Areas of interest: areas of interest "Commercial service"
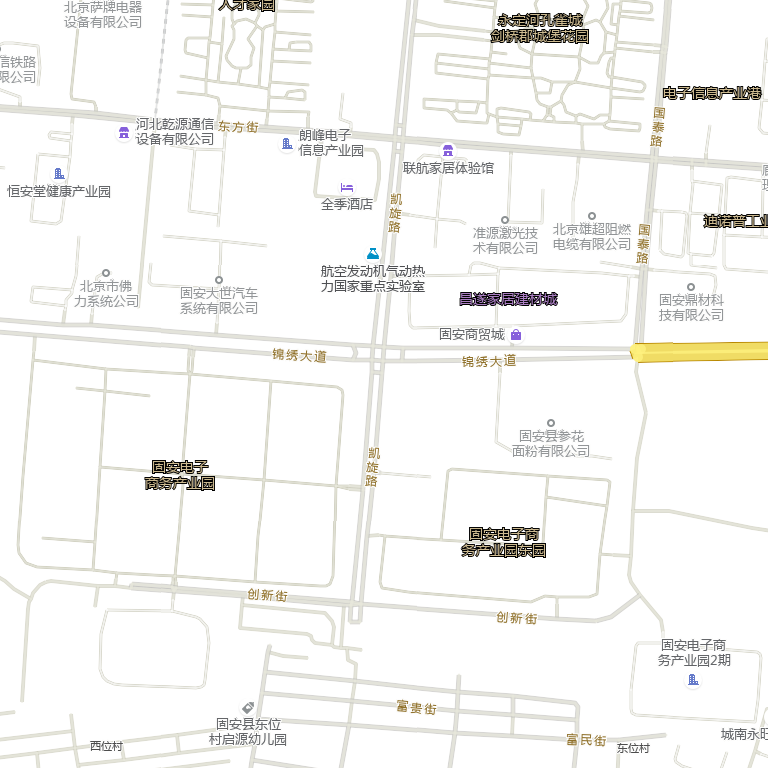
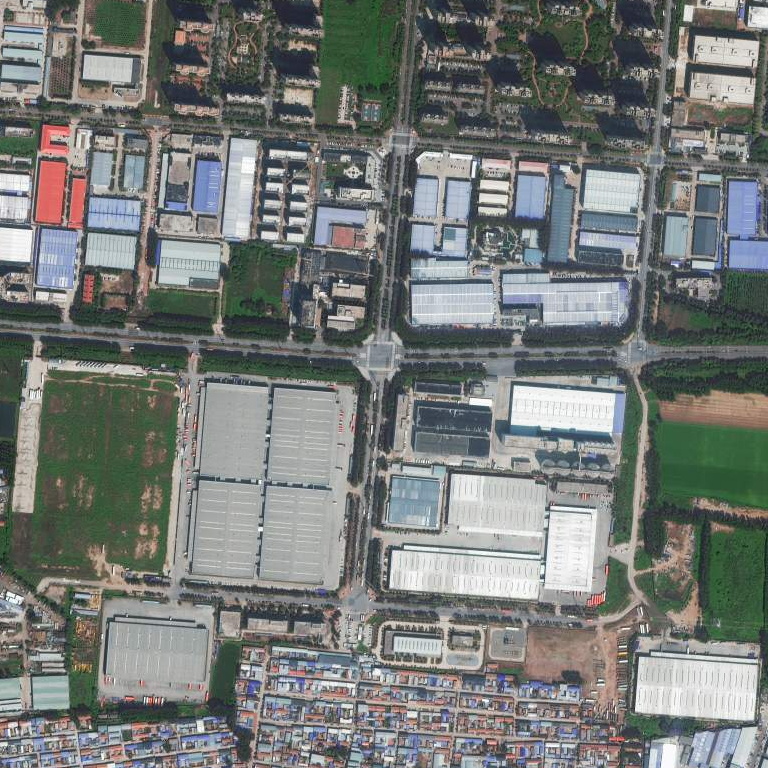